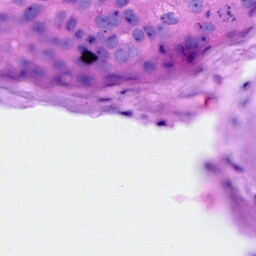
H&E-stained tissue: Breast